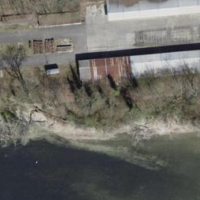
EUNIS habitat code: 15
Species observed at this site:
Sitta europaea
Phragmites australis
Equisetum hyemale